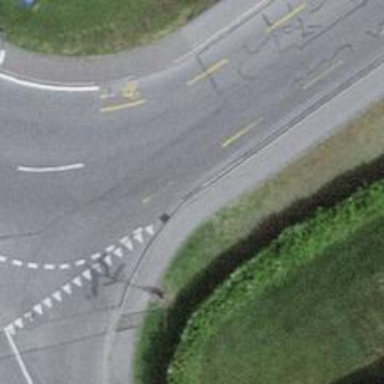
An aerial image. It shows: Residential road with asphalt surface and designated cycle lane.